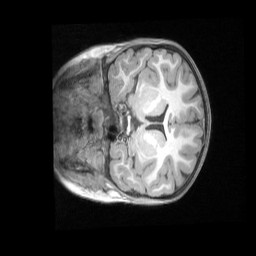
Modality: T1w
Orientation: coronal
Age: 5
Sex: female
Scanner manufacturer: siemens
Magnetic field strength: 3 T
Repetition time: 2.53 s
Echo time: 0.00164 s